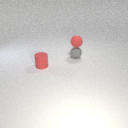
small red rubber cylinder in front of small gray rubber sphere